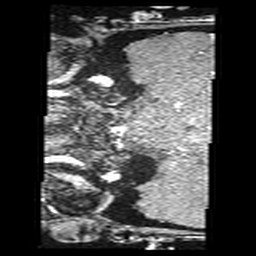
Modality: angio
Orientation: coronal
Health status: ill
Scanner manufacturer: siemens
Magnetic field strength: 3 T
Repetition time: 0.022 s
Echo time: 0.00401 s